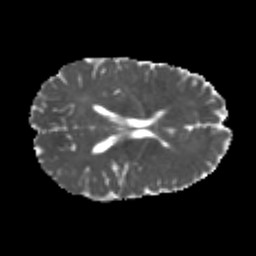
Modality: MD
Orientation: axial
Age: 24
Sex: male
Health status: healthy
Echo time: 0.074 s